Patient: sex M, age 65
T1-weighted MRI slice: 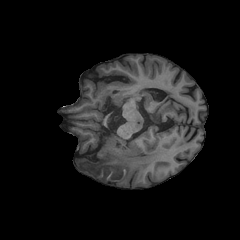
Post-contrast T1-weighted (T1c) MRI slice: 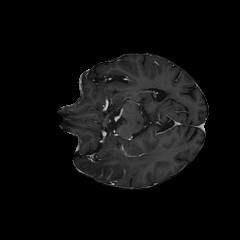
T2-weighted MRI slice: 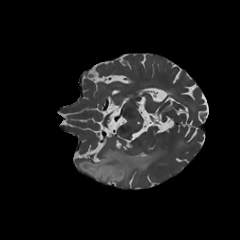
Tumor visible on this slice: yes
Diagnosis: Astrocytoma, IDH-mutant
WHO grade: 2